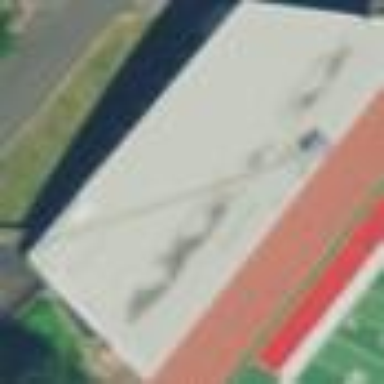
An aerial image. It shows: Grandstand building.